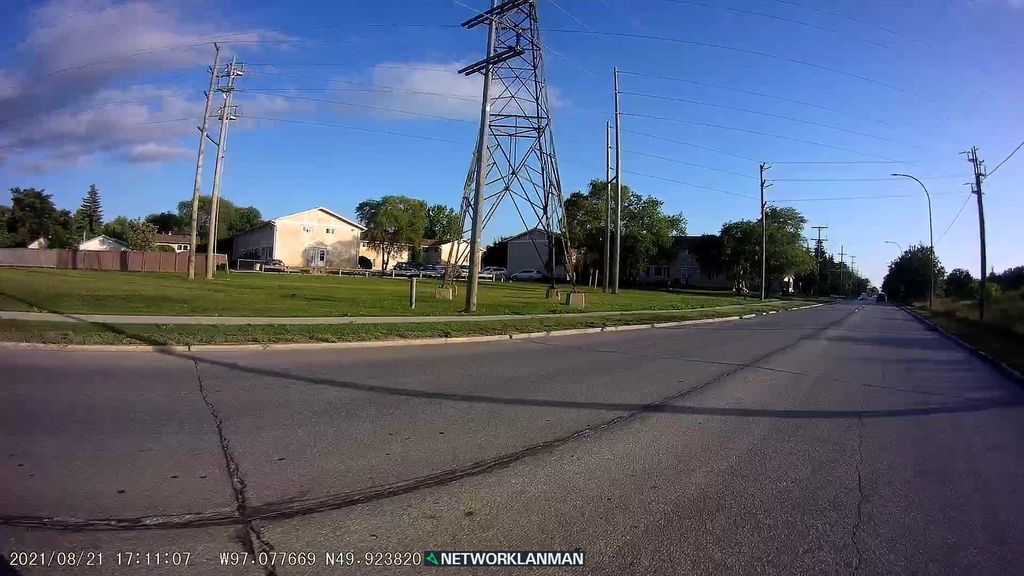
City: winnipeg